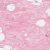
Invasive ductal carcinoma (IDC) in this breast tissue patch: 0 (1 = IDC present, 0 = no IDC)